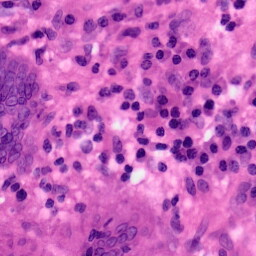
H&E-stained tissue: Colon